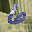
Label: 6